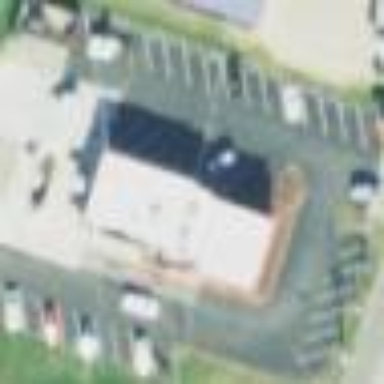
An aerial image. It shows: Parking area with surface.